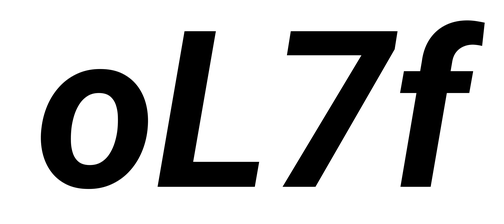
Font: Roboto-Italic_Bold_Italic